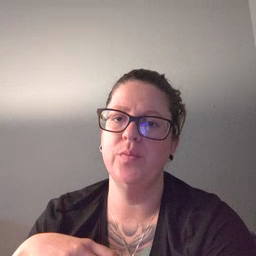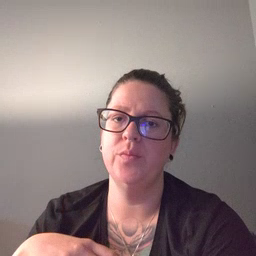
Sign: food